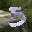
Label: 5